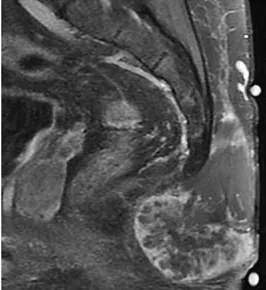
MRI of sacrococcygeal mass prior to initial resection. Heterogeneously enhancing with central necrosis.
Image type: radiology (mri)